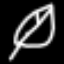
Label: leaf